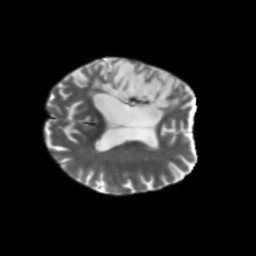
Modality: T2w
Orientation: axial
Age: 66
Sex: female
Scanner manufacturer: siemens
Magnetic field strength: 3 T
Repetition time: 5.25 s
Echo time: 0.08 s